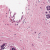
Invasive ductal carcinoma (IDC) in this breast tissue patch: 0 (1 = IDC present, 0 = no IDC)